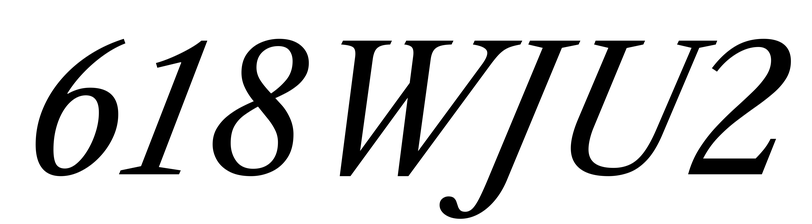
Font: LibreCaslonText-Italic_Italic